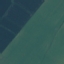
Label: AnnualCrop